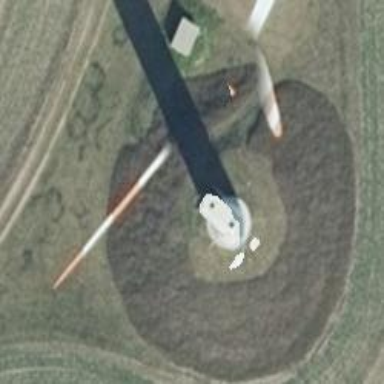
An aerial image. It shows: Wind generator using horizontal axis wind turbines.